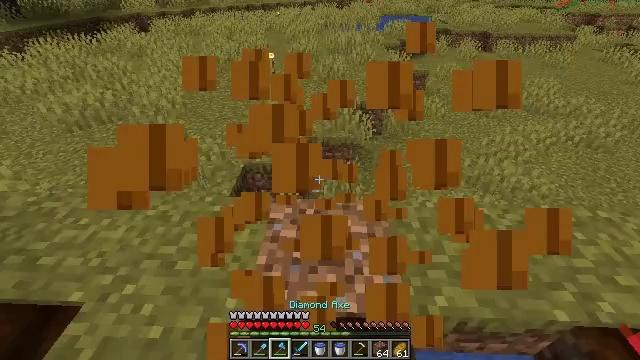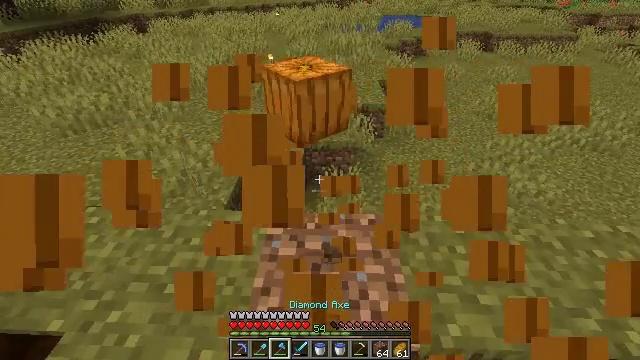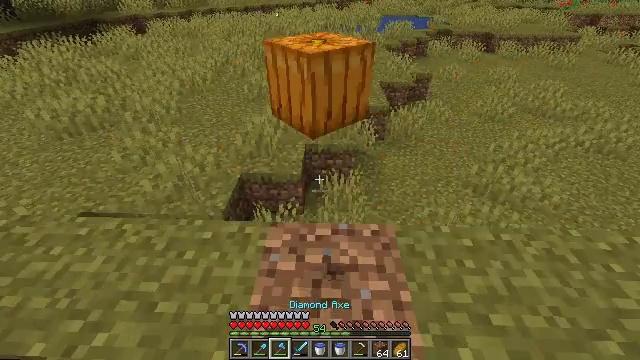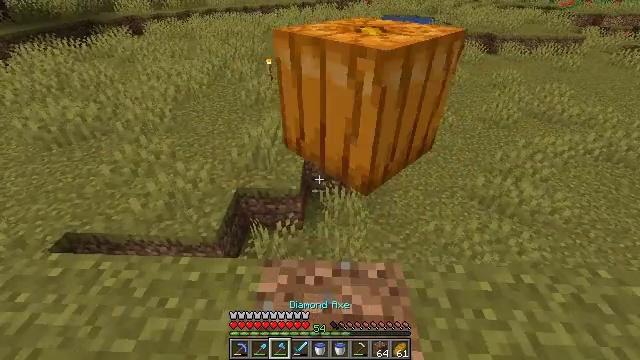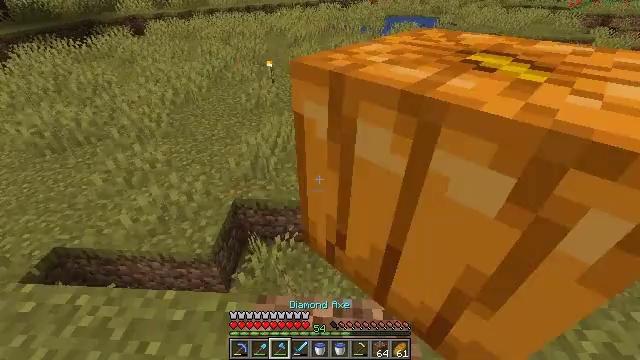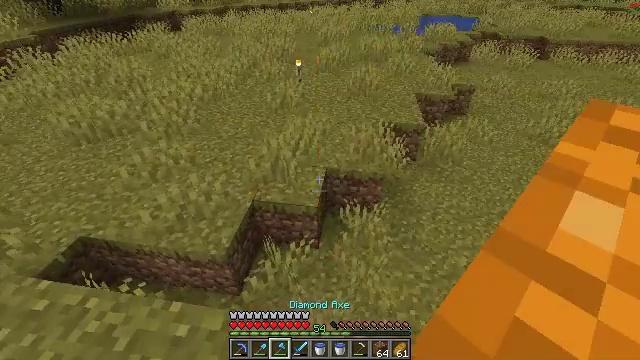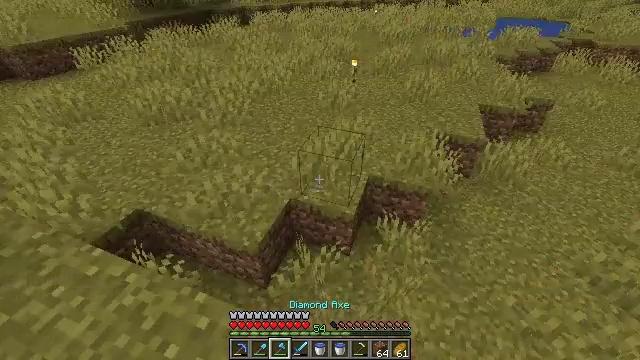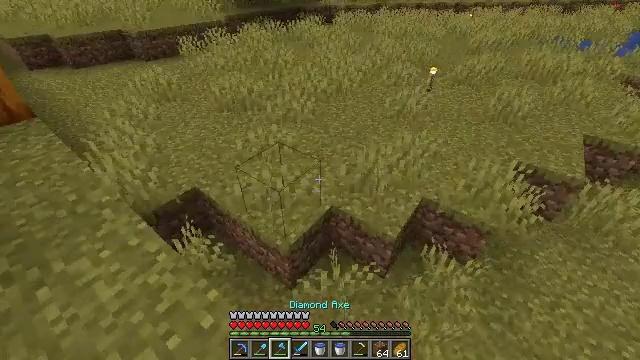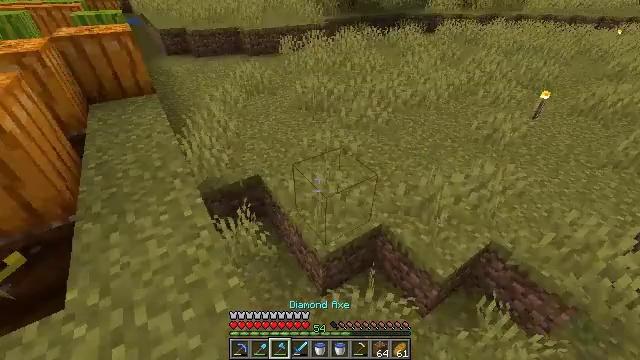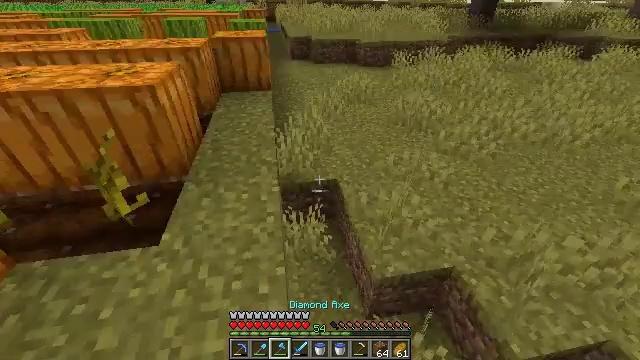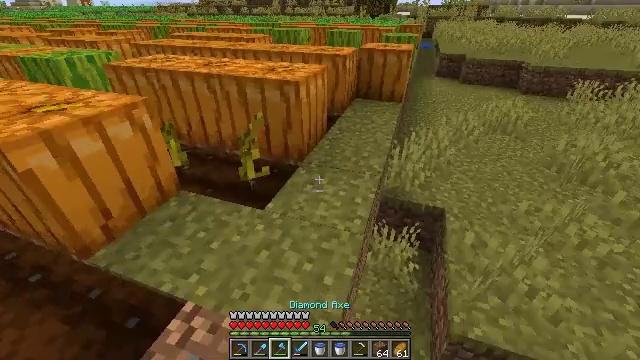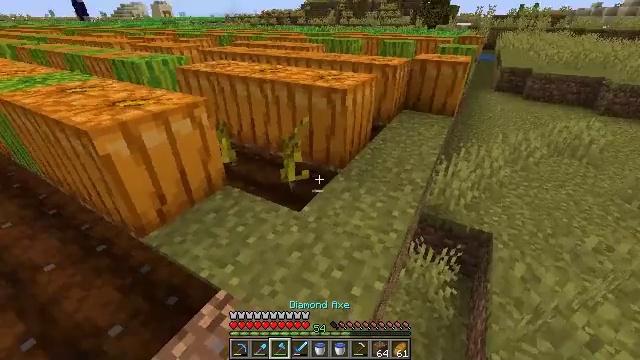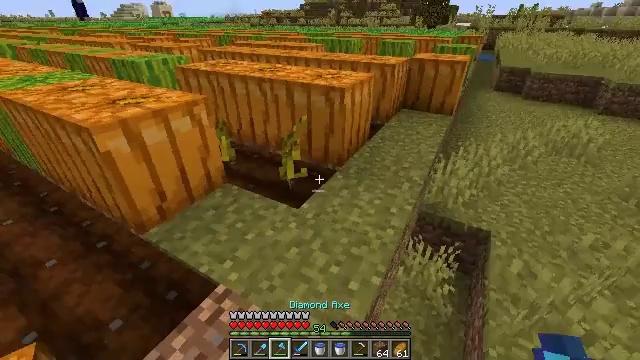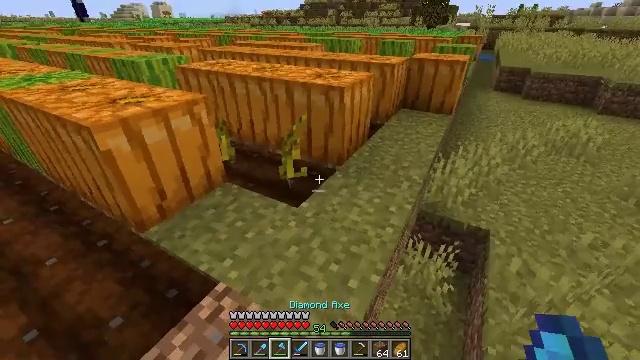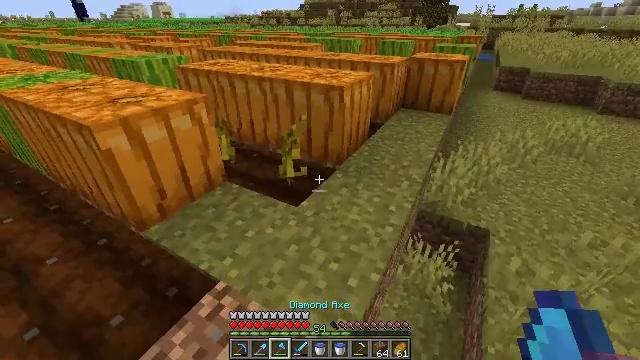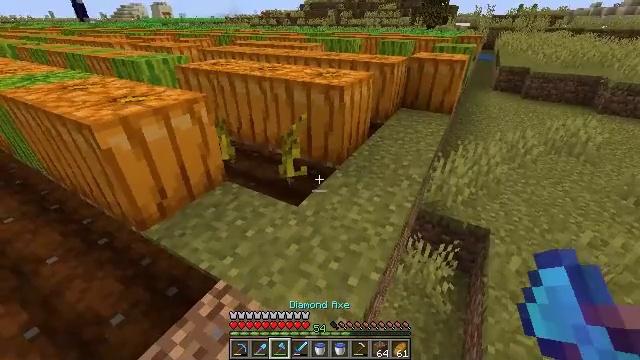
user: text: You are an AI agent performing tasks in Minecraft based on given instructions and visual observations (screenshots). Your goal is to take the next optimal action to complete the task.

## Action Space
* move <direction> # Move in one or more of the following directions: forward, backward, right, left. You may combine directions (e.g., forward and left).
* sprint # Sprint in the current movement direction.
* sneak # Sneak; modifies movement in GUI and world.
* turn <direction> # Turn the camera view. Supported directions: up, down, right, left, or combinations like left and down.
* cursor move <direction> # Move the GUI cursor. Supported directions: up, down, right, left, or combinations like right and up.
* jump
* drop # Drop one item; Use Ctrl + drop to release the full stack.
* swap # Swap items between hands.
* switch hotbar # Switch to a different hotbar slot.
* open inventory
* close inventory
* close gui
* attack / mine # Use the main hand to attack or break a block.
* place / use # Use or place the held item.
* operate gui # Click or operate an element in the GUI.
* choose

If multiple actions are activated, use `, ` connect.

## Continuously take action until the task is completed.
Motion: motion action
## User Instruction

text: Mine the attached pumpkin stem.
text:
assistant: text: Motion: move forward
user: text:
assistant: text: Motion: move forward
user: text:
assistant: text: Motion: move forward
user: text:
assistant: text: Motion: move forward
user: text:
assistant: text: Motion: move forward, turn left
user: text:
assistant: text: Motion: move forward and move right, turn left
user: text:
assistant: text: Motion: move forward and move right, turn left
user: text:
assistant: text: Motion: move right, turn left
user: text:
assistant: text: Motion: turn left and up
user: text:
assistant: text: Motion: turn left and up
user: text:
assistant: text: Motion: turn left and up
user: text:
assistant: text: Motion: no_op
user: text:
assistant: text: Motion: no_op
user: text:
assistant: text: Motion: no_op
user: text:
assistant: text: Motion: no_op
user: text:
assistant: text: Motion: no_op
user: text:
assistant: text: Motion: no_op
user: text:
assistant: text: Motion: turn left
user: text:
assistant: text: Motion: move forward
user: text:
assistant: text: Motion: move forward and move right, turn left
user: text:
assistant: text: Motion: move forward and move right, turn left
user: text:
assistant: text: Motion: move forward and move right, turn left
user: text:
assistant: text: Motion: move forward and move right, turn left
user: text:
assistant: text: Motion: move forward and move right, turn left
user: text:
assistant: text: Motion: move forward, turn left
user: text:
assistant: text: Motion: move forward
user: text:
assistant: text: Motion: move forward
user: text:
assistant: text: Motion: turn left
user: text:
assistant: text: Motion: turn left
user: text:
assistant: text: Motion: turn left and down